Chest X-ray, PA view. Patient: 73 years old, sex M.
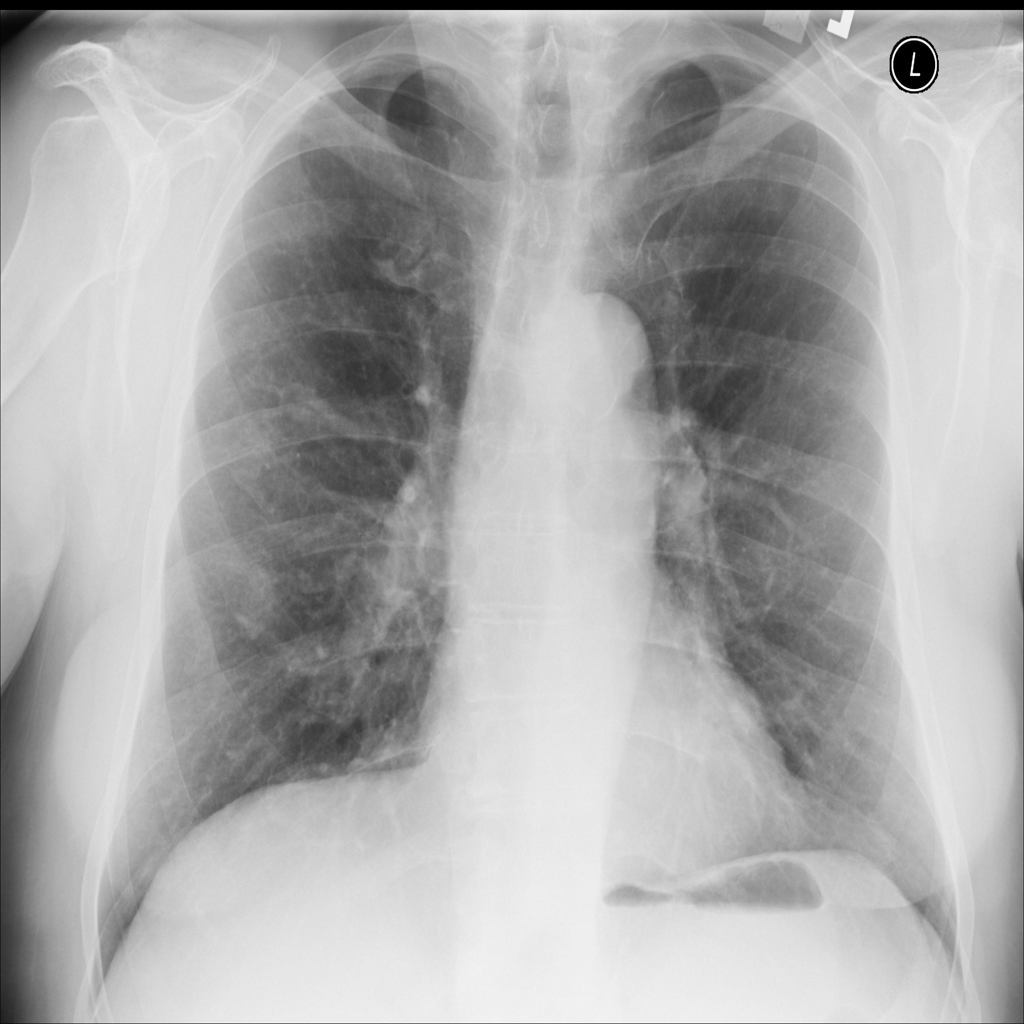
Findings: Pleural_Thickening